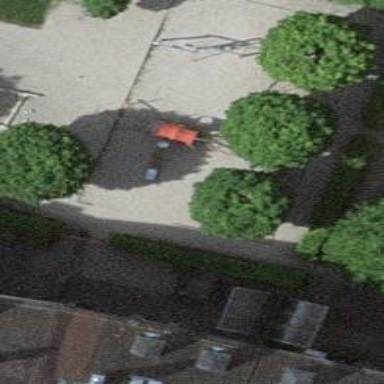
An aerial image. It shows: Playground with various play structures.